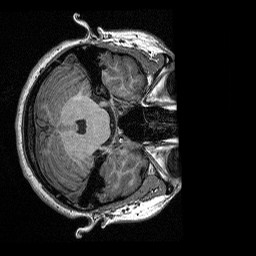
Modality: T1map
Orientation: axial